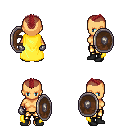
a pixel art fantasy rpg character, female body template, human, tanned skin, yellow cape, gold greaves, brunette short mohawk hairstyle, metal gloves, black shoes, shield, four views (front, back, left, right), 2x2 character sprite sheet, small pixel art, hard edges, no anti-aliasing